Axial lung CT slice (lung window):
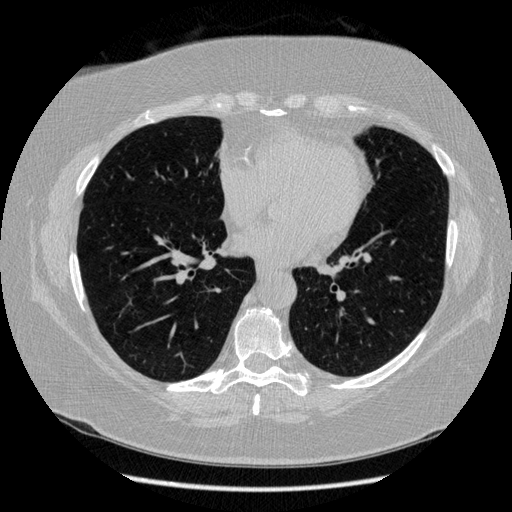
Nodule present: no